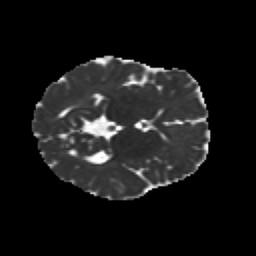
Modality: MD
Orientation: axial
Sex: female
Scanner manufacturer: siemens
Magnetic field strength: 3 T
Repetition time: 5 s
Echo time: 0.071 s